Question: I'm trying to change the text colour on a JQueryMobile button at runtime. I've been through many answers and tried a variety of items but it's not working for me. :(
It's the text colour of btnAnswer1 that I want to change the colour of.
I've tried the following, all with no luck.
'''
$("#btnAnswer1").html('<color=green>Hello</color>');
$("#btnAnswer1").html(Hello);
$("#btnAnswer1").val("new text for button");
$('#btnAnswer1').children('.ui-btn').children('.ui-btn-c').children('.ui-shadow').children('.ui-corner-all').text("HELLO");
$('#btnAnswer1').val('Mark New');
$('#btnAnswer1').button('refresh');
'''
Layout:

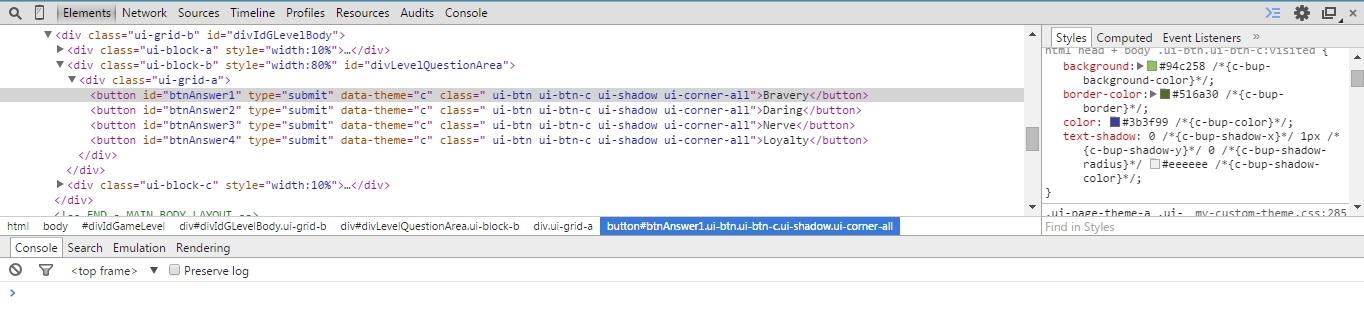
Answer: Use the '.css()' function of jQUery (<URL>.
Something like the following will work: '$('#btnAnswer1').css('color', 'green')'.